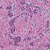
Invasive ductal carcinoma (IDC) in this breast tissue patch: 1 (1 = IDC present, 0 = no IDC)